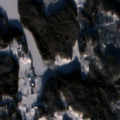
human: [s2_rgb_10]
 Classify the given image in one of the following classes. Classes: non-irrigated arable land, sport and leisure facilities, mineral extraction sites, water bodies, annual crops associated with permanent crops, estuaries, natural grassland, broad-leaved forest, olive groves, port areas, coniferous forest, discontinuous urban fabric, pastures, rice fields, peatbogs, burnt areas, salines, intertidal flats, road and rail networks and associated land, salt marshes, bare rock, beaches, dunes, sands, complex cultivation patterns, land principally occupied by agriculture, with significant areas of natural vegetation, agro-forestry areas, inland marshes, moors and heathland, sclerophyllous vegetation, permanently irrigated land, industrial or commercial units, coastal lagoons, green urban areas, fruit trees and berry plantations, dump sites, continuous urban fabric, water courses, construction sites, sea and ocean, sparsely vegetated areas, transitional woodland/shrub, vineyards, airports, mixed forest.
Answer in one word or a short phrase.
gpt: non-irrigated arable land, land principally occupied by agriculture, with significant areas of natural vegetation, coniferous forest, mixed forest